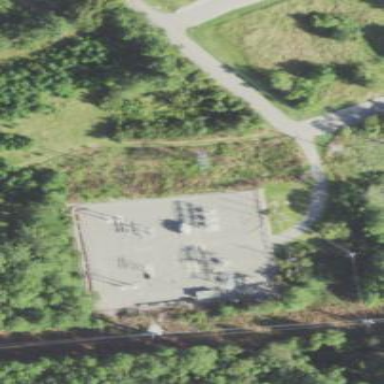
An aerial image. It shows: Distribution power substation secured by fence.